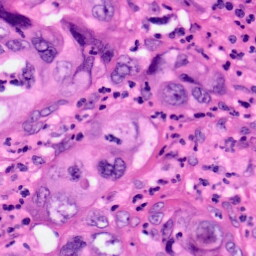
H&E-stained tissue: Pancreatic